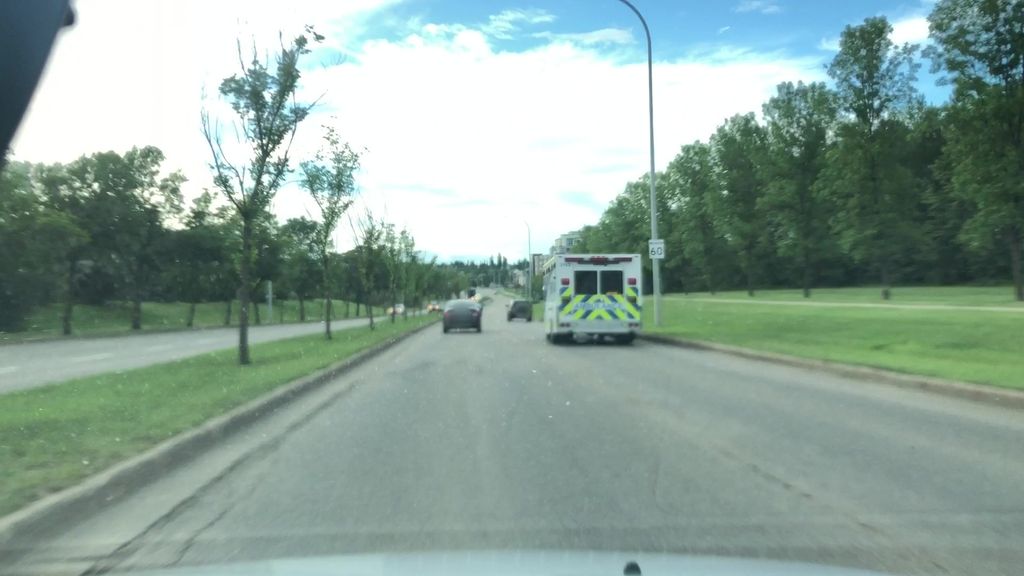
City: edmonton